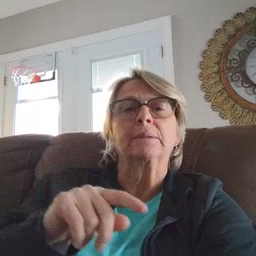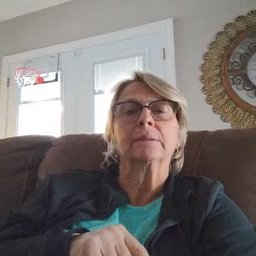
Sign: toy